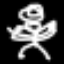
Label: angel